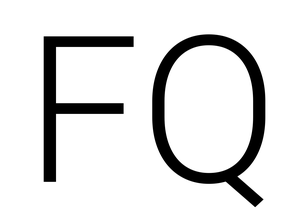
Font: Roboto_Light